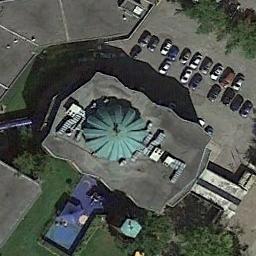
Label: church